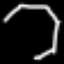
Label: octagon